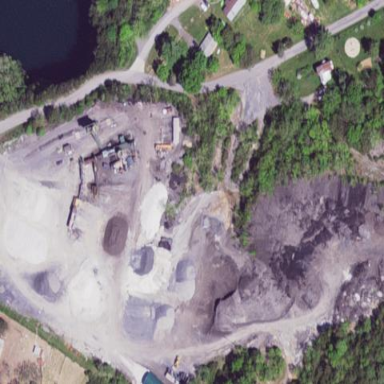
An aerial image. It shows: Quarry area marked as mine.